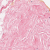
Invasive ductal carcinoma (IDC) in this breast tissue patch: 0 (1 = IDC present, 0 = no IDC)